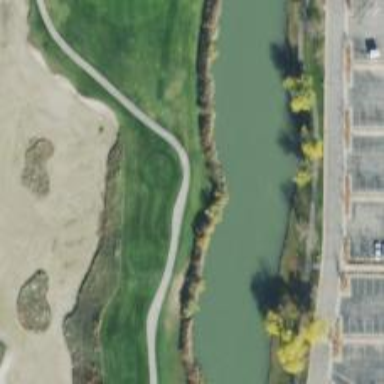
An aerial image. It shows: Service road used as golf cart path.